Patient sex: M
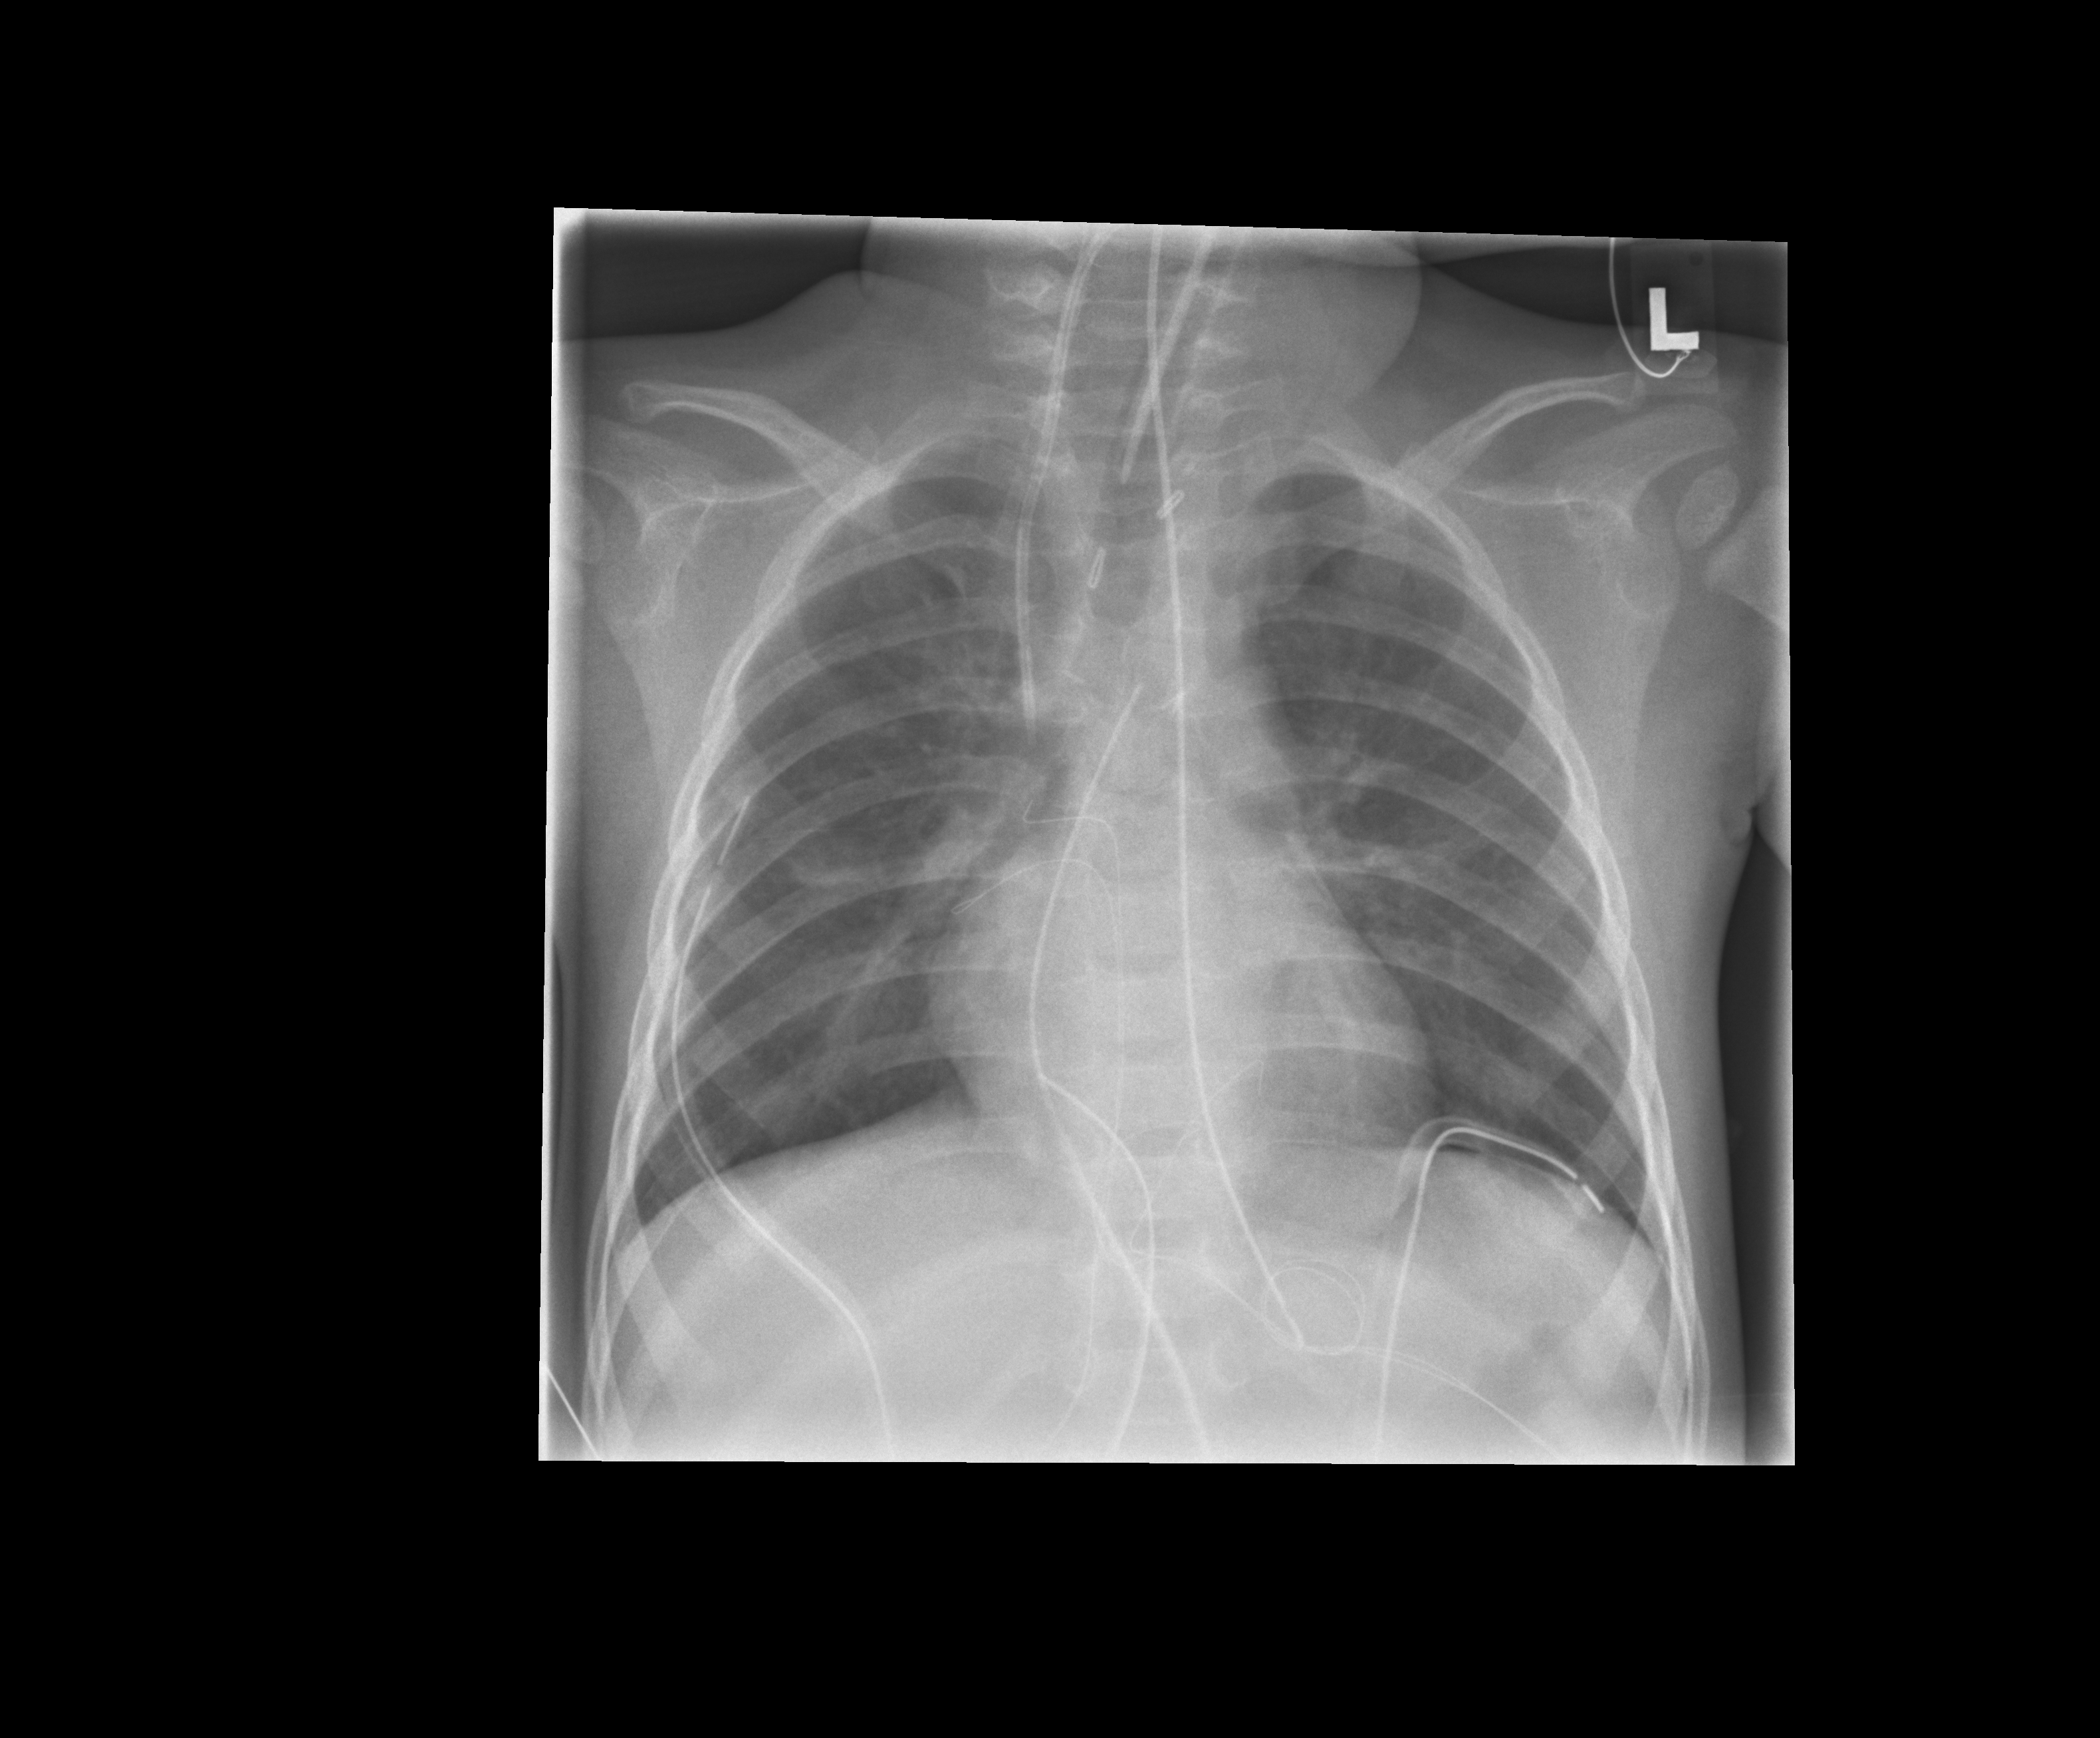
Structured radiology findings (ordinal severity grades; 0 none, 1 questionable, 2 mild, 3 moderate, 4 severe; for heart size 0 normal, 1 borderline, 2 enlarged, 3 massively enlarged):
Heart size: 0
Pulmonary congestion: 0
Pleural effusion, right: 0
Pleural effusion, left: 0
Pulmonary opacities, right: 0
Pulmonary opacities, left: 0
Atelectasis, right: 2
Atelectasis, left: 0